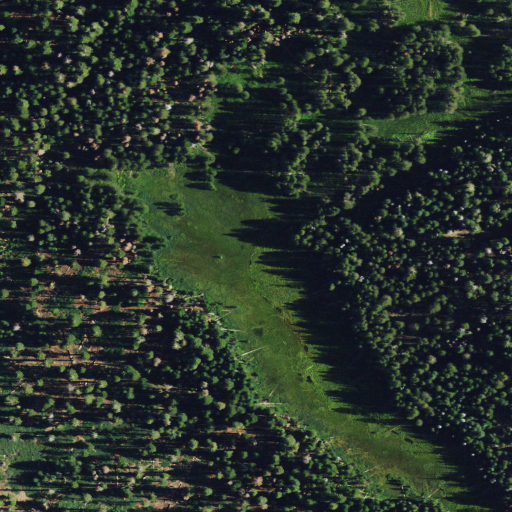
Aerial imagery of plain(s) in California named Mono Meadow containing evergreen forest and woody wetlands